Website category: sports
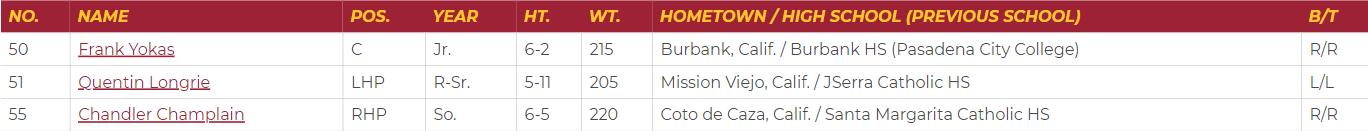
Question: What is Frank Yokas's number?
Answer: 50

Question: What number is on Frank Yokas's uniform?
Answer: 50

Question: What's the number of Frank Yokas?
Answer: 50

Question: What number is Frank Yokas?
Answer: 50

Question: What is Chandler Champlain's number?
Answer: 55

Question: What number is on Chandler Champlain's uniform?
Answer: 55

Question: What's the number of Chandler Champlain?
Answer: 55

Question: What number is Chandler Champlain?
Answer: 55

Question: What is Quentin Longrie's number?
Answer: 51

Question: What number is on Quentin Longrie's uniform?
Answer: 51

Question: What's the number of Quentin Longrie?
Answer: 51

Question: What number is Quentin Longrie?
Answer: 51

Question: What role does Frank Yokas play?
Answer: C

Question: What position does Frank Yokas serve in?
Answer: C

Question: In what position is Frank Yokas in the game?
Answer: C

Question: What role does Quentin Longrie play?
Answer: LHP

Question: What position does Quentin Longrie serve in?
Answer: LHP

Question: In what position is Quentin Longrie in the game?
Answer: LHP

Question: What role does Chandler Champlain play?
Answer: RHP

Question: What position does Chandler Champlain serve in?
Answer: RHP

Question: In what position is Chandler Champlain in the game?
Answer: RHP

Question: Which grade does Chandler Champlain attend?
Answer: So.

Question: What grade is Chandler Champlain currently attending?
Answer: So.

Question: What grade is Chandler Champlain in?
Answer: So.

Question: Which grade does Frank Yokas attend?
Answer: Jr.

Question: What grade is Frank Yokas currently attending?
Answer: Jr.

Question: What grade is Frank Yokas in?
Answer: Jr.

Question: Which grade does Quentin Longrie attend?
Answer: R-Sr.

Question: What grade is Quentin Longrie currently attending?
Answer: R-Sr.

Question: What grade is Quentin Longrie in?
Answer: R-Sr.

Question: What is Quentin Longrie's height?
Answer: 5-11

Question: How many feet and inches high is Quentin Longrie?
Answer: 5-11

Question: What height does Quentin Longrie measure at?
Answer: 5-11

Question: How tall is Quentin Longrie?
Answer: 5-11

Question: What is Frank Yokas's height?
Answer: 6-2

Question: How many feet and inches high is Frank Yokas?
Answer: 6-2

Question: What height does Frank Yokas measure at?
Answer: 6-2

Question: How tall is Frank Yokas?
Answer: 6-2

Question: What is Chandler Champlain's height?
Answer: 6-5

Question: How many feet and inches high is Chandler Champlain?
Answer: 6-5

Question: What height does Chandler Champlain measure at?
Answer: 6-5

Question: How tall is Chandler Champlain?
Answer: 6-5

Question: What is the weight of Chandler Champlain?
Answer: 220

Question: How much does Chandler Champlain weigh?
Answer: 220

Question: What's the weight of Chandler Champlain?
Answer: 220

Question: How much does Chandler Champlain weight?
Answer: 220

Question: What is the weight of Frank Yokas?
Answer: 215

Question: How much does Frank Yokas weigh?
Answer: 215

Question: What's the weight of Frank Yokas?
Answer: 215

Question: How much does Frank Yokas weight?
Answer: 215

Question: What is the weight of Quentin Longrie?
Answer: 205

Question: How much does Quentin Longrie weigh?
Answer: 205

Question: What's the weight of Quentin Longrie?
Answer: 205

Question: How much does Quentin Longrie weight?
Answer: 205

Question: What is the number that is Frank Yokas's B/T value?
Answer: R/R

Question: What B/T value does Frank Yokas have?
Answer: R/R

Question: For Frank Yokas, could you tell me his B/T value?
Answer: R/R

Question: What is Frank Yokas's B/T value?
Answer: R/R

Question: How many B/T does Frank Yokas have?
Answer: R/R

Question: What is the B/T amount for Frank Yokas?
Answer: R/R

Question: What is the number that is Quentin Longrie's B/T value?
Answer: L/L

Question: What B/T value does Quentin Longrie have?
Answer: L/L

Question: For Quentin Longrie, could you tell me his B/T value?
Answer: L/L

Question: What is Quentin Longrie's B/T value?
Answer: L/L